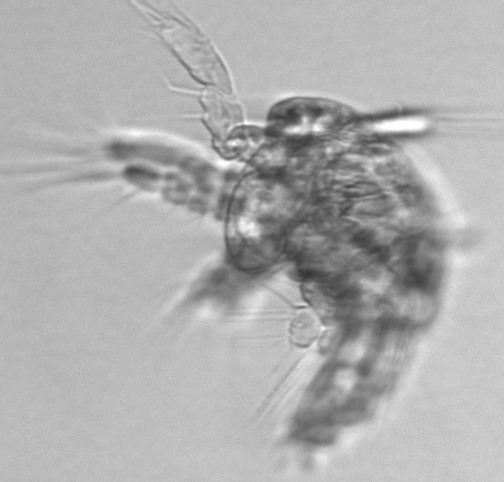
Label: Copepod_nauplii